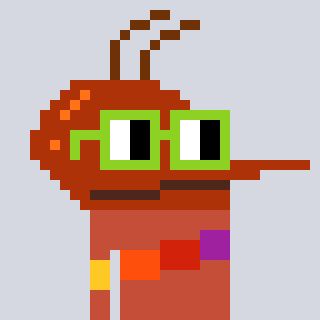
a pixel art character with square light green glasses, a mosquito-shaped head and a rust-colored body on a cool background